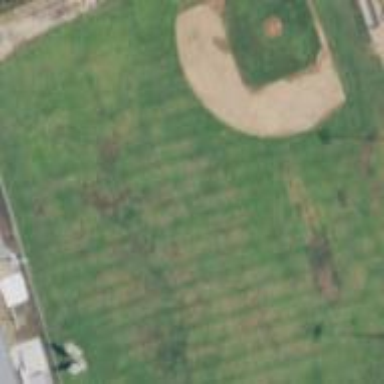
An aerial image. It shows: Baseball pitch for leisure land.